Field crop: tomato
Growth stage: 2
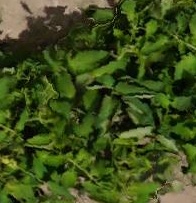
Species: tomato